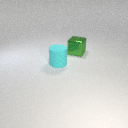
large cyan rubber cylinder to the left of large green metal cube